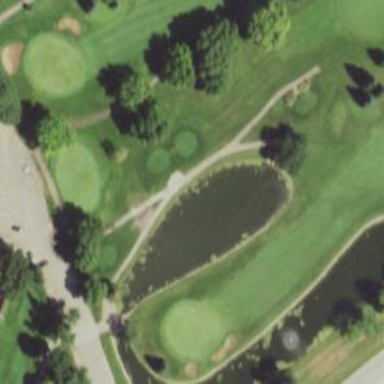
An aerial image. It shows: Footway that doubles as golf path.